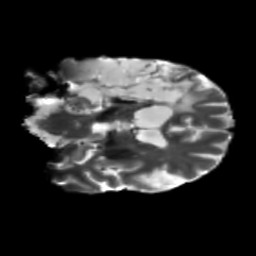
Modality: T2w
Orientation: coronal
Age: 51
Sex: male
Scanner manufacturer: siemens
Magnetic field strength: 3 T
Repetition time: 5.25 s
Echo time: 0.08 s